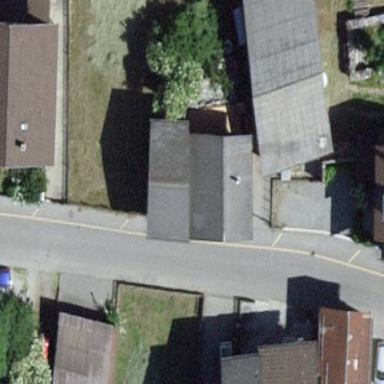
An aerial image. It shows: Simple house.